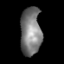
Tissue: lung
Cell type: T cells
Senescence score: 0.2353
Nuclear area (px): 972
Mean DAPI intensity: 123.598